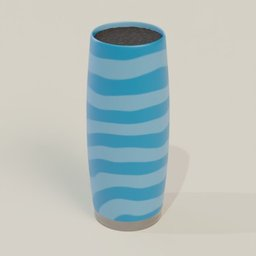
Label: decoration